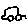
Label: car